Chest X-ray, PA view. Patient: 57 years old, sex F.
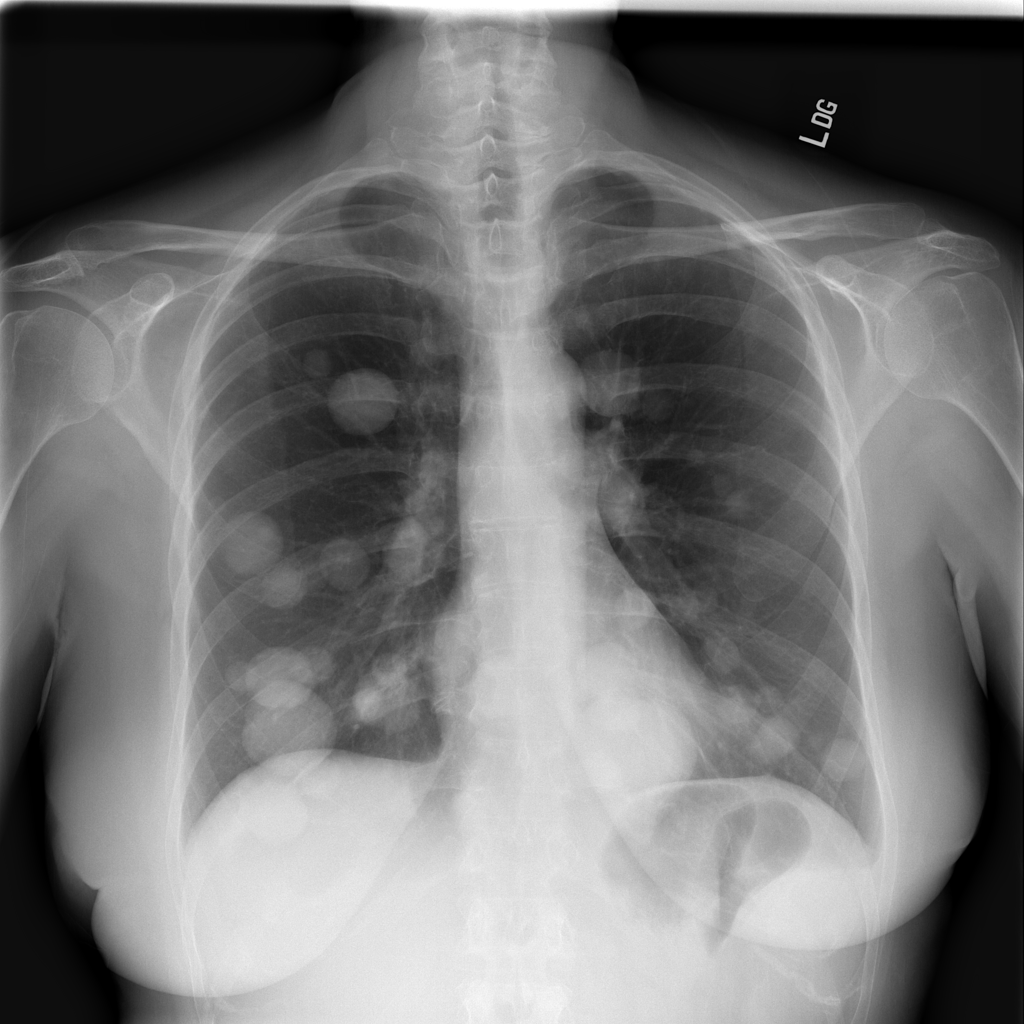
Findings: Infiltration, Nodule